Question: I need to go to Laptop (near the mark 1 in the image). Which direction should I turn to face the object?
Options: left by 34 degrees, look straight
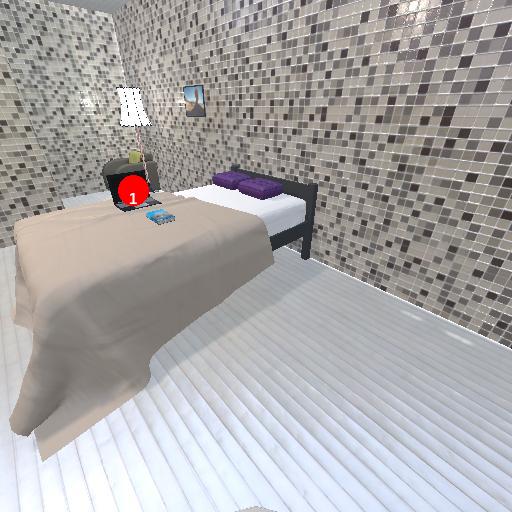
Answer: left by 34 degrees